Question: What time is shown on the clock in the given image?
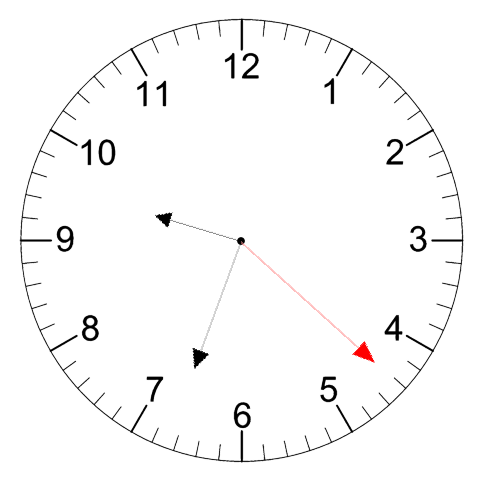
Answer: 09:33:22